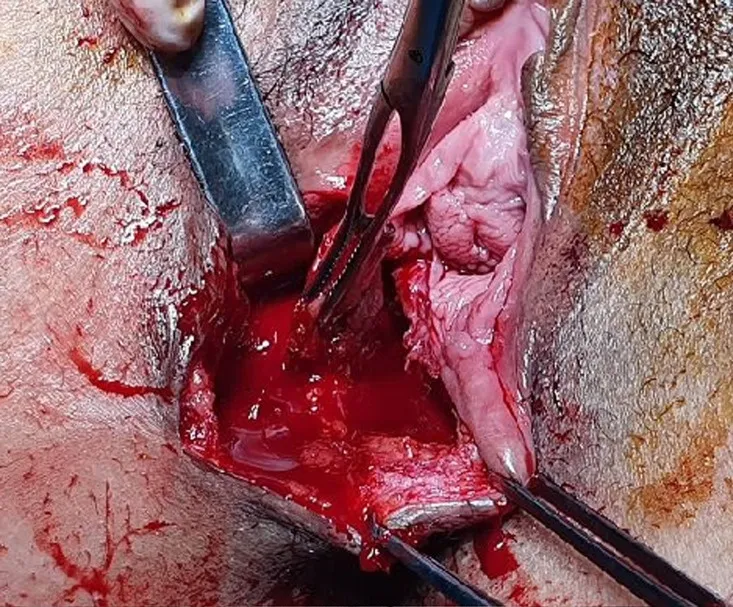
deep endometriotic nodule.
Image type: medical_photograph (other_medical_photograph)